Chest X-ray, PA view. Patient: 59 years old, sex F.
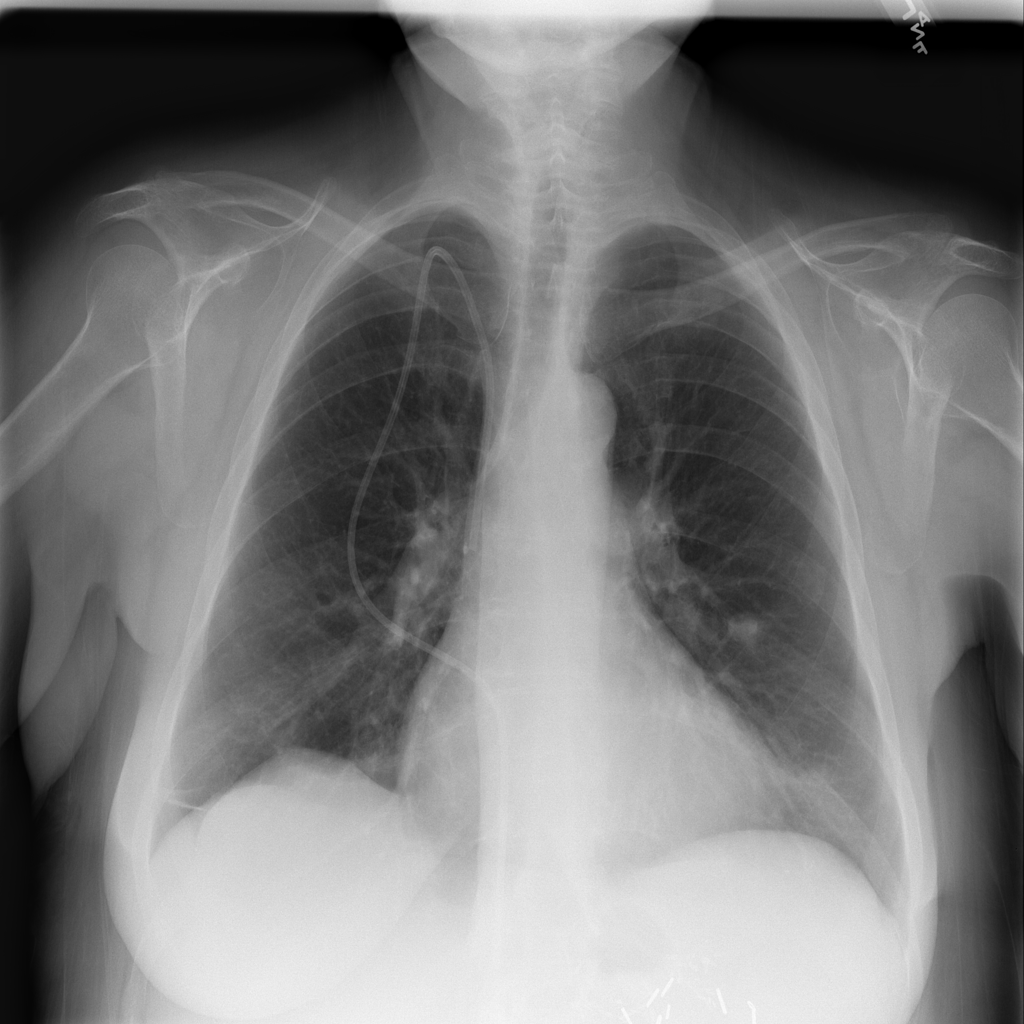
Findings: Atelectasis, Mass